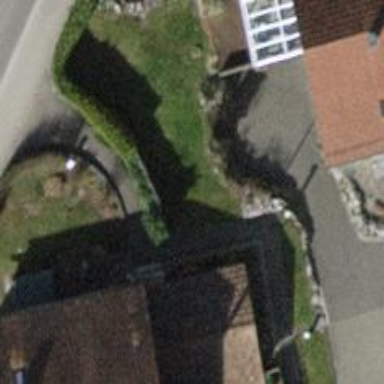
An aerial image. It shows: Hedge barrier.